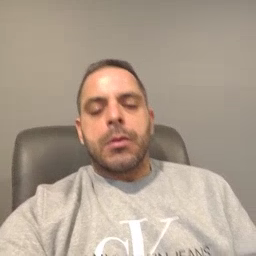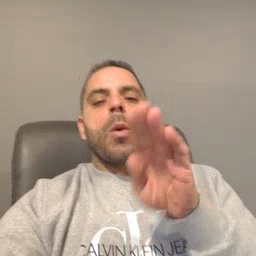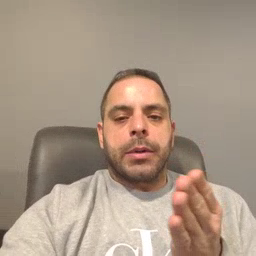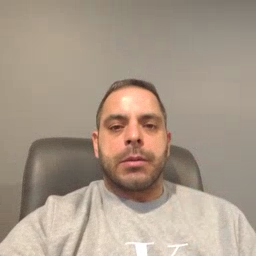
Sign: open